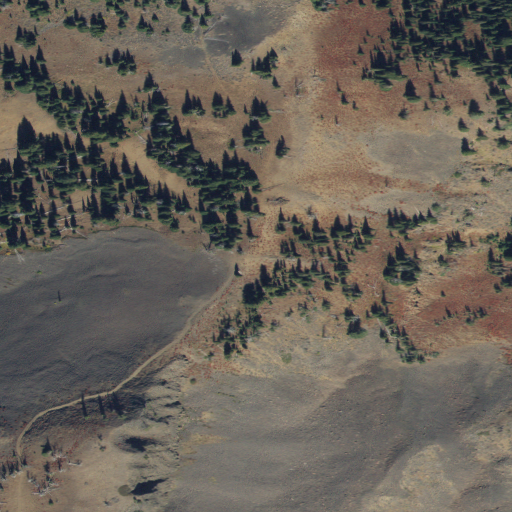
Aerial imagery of cliff(s) in Idaho named Devils Ladder containing evergreen forest, shrub, grassland, and barren land